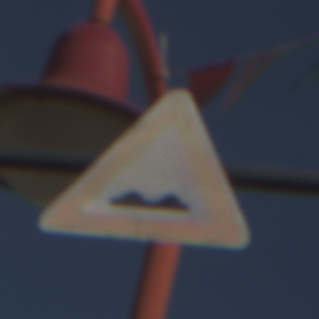
Verkehrszeichen: UnebeneFahrbahn
Umgebung: Outdoor, Special
Tageszeit: MorningAfternoon
Wetter: PartlyCloudy
Licht: Natural
Jahreszeit: NotSpecified
Kontrast: HighContrast